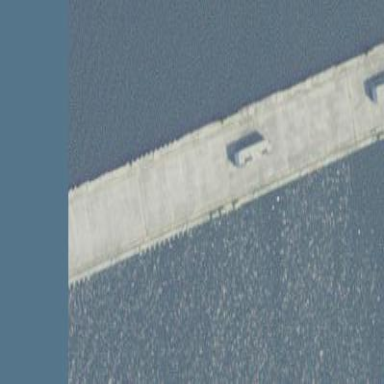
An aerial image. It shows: Military pier made of concrete.